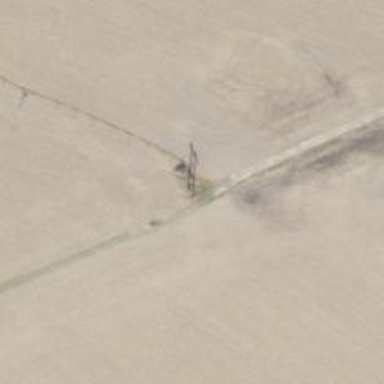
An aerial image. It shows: Power pole.